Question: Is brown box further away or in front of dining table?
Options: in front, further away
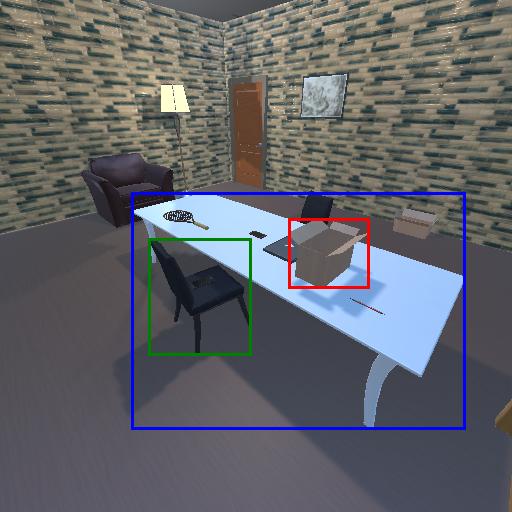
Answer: in front